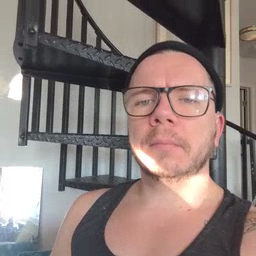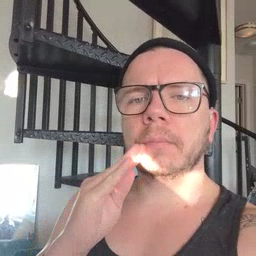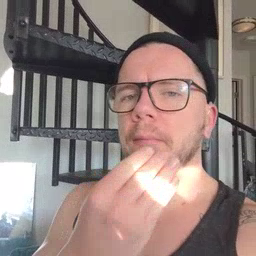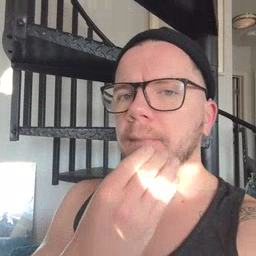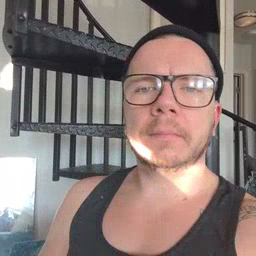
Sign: napkin